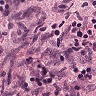
Metastatic tissue present: no